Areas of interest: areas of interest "Industrial"
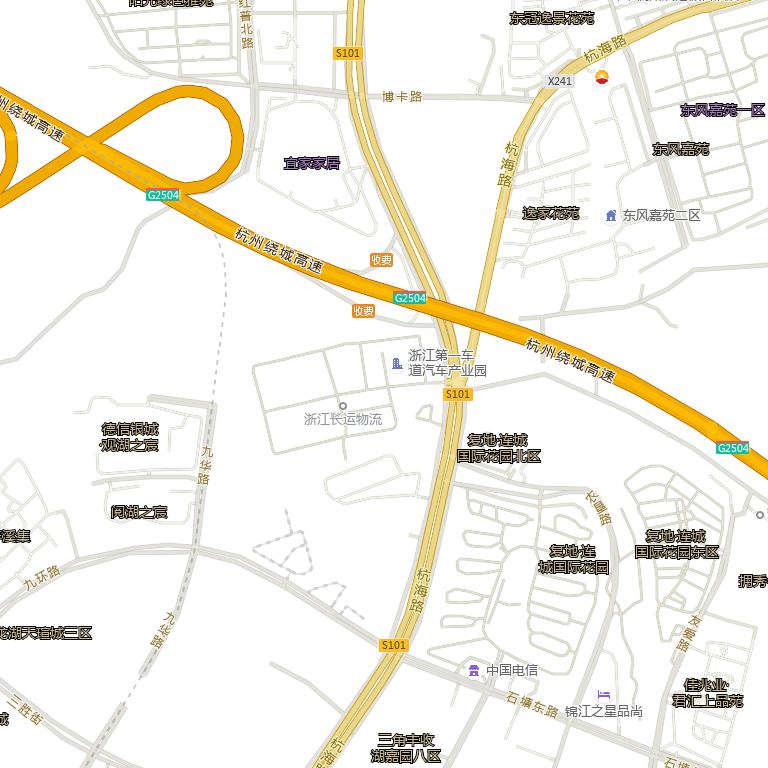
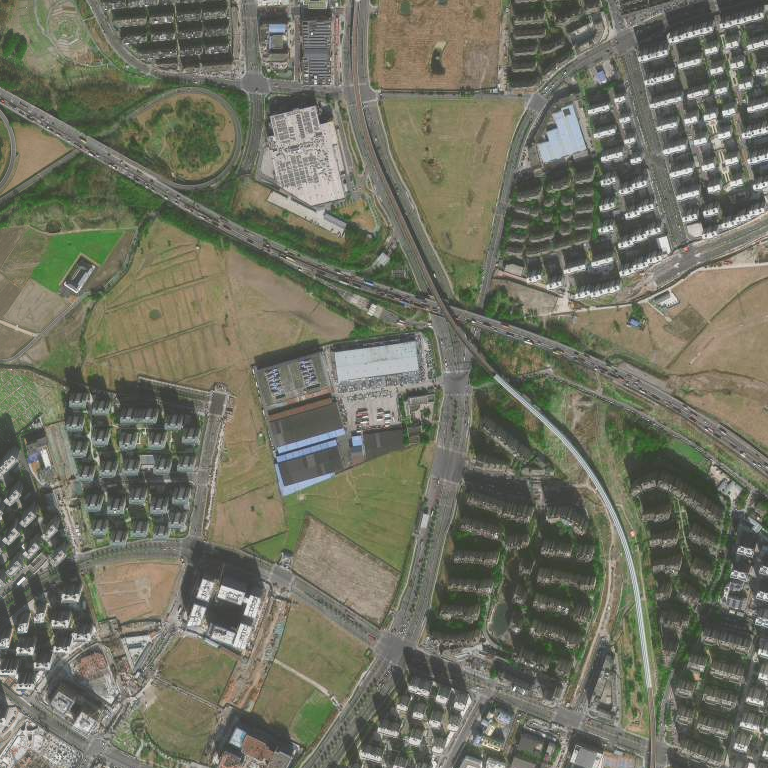